Field crop: maize
Growth stage: 2
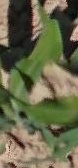
Species: maize